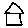
Label: house